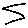
Label: zigzag